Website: home-depot
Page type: payment
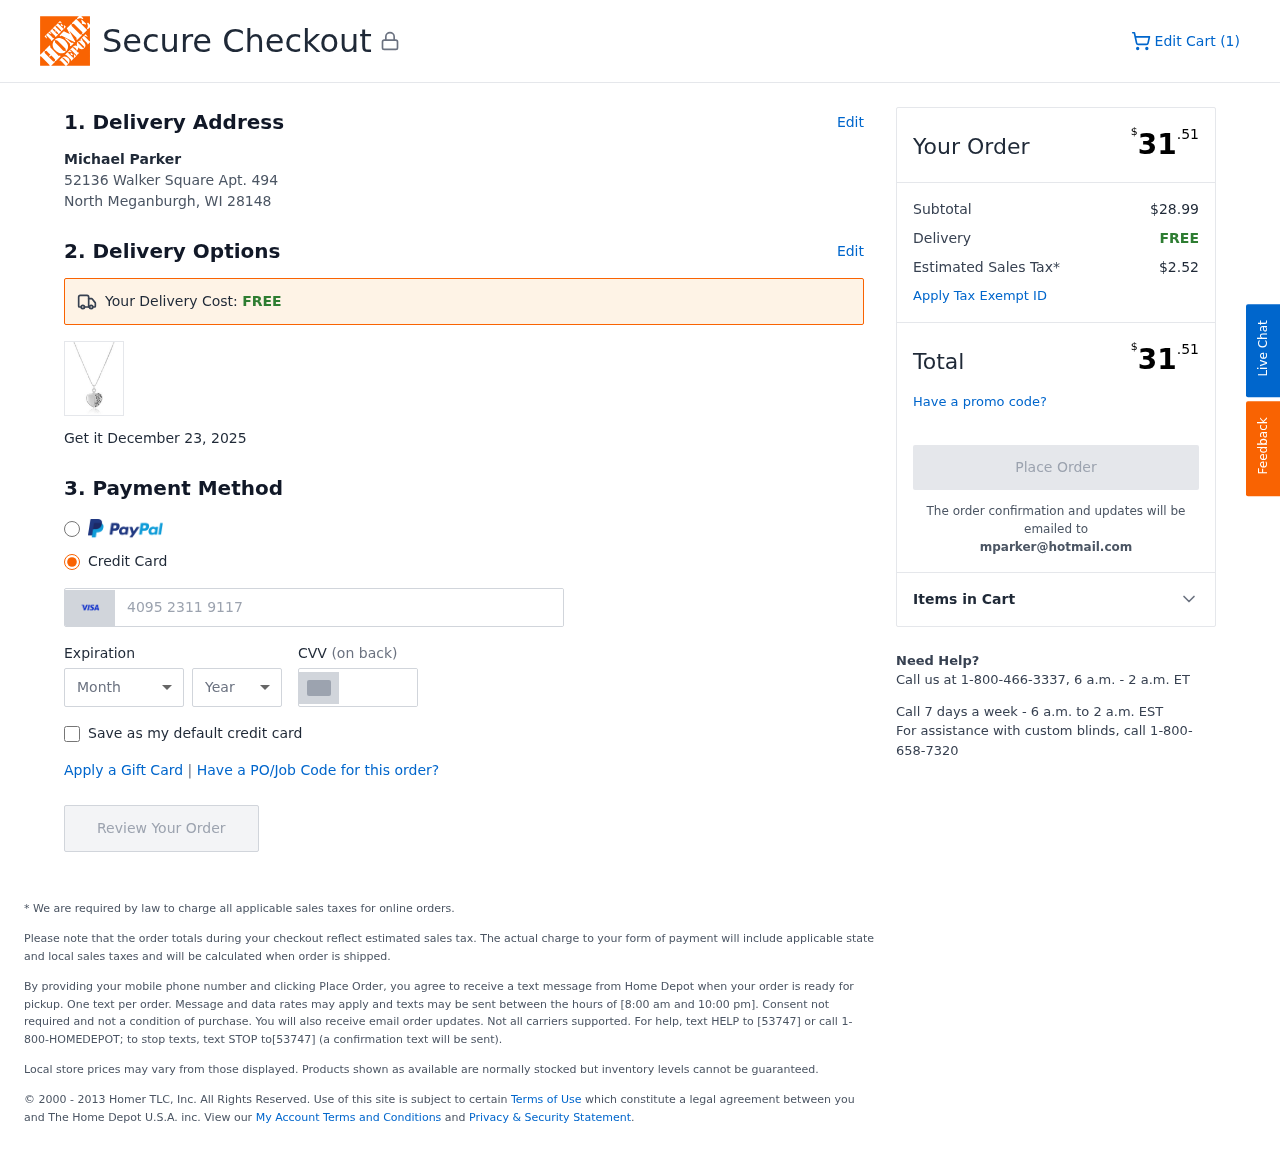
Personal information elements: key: PII_CARD_CVV
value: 148
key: PII_CARD_EXPIRY_MONTH
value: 07
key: PII_CARD_EXPIRY_YEAR
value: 26
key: PII_CARD_NUMBER
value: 4095 2311 9117 6170
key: PII_CITY_STATE_ZIP
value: North Meganburgh, WI 28148
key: PII_EMAIL
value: mparker@hotmail.com
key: PII_FULLNAME
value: Michael Parker
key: PII_STREET
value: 52136 Walker Square Apt. 494
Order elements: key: ORDER_NUM_ITEMS
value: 1
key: ORDER_DELIVERY_DATE
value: December 23, 2025
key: ORDER_TOTAL
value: $31.51
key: ORDER_SUBTOTAL
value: $28.99
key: ORDER_SHIPPING_COST
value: FREE
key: ORDER_TAX
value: $2.52